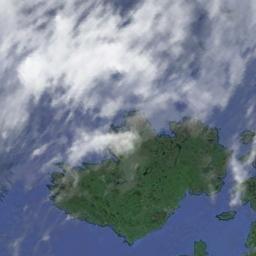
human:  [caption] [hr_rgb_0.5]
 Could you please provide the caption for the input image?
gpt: A white cloud floats above the forest and river .

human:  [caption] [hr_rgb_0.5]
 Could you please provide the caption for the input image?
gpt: The stratus clouds are located above the sea and the island covered by dense vegetation .

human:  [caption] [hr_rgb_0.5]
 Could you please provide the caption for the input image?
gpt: Light white clouds floating on land and blue sea .

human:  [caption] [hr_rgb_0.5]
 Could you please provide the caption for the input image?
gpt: The white cloud is above blue sea and green island .

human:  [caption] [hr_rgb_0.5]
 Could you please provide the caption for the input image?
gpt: There are many slices of sparse white clouds over an island .